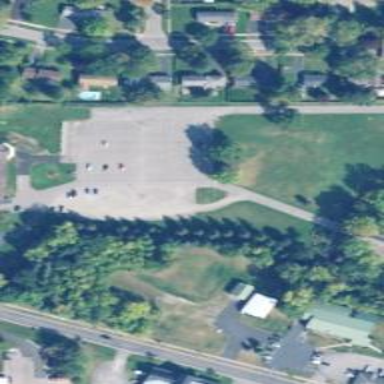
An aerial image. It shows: Parking area with asphalt surface.